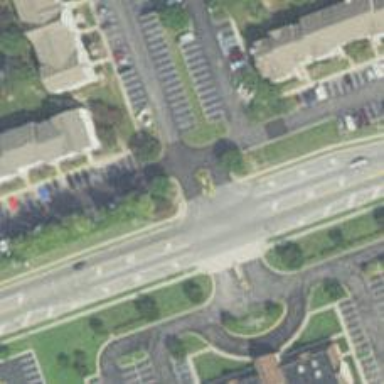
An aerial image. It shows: Unmarked road crossing.